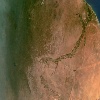
Label: land